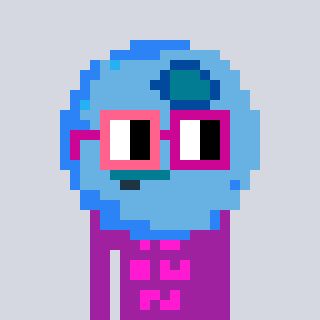
a pixel art character with square pink and red glasses, a blueberry-shaped head and a magenta-colored body on a cool background